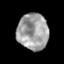
Tissue: prostate
Cell type: T cells
Senescence score: 0.35
Nuclear area (px): 1100
Mean DAPI intensity: 160.445